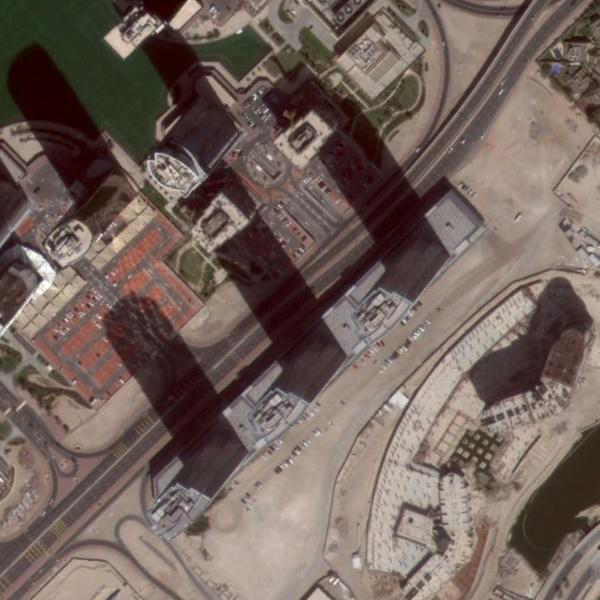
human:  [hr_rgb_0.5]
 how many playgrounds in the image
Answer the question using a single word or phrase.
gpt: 0